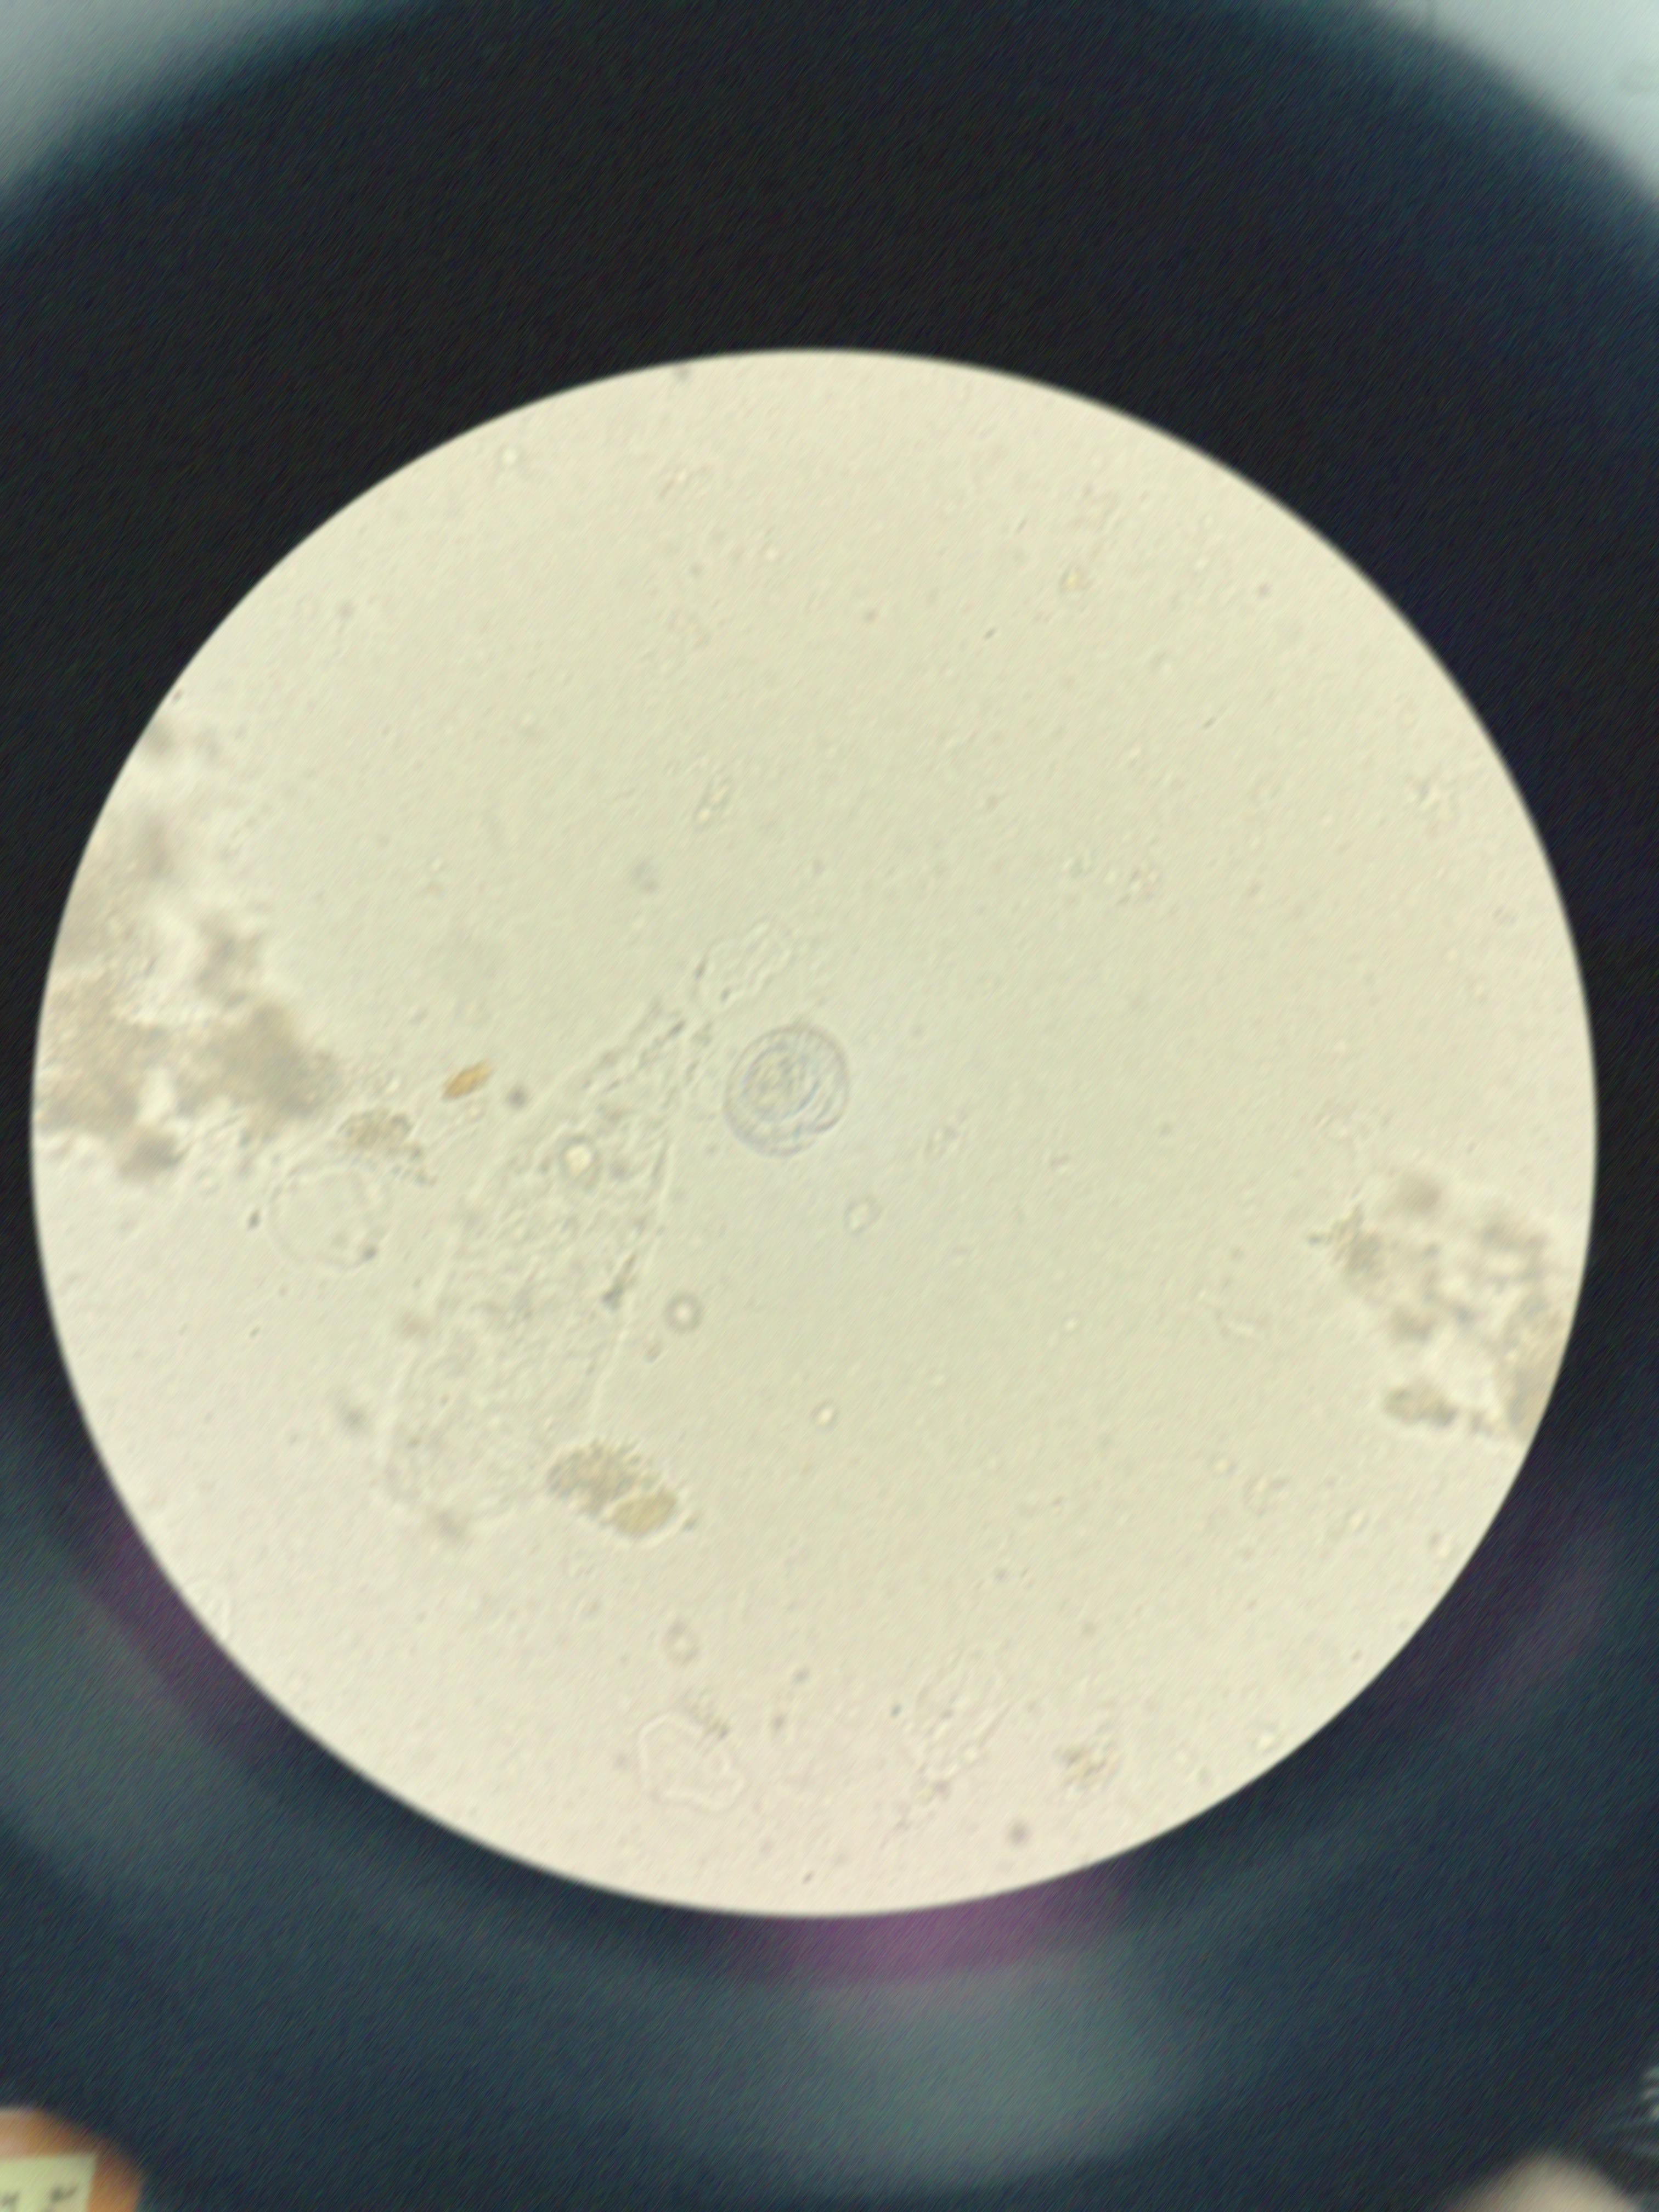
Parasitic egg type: Hymenolepis nana